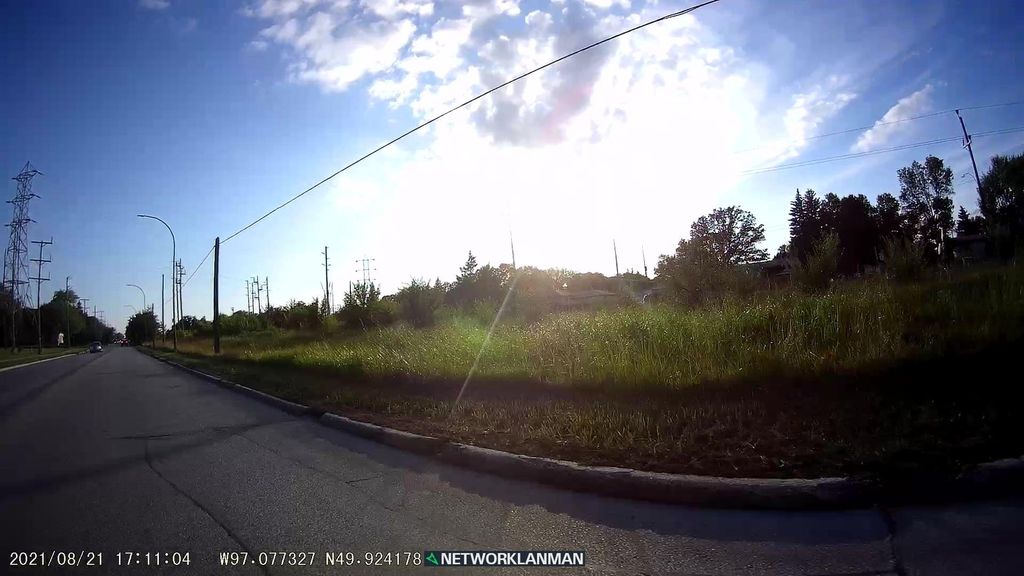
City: winnipeg